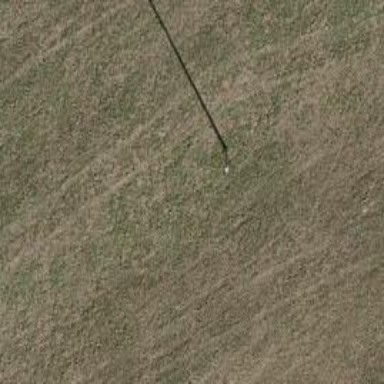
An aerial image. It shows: Minor power line with three cables.